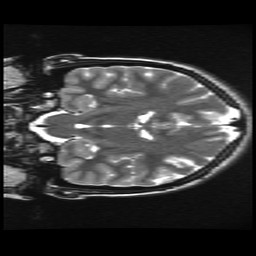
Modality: T2w
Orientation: coronal
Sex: female
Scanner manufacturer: ge
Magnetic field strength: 3 T
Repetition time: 5 s
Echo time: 0.1012 s